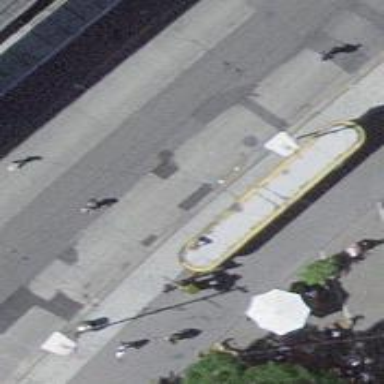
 serving as platform for public transportation."